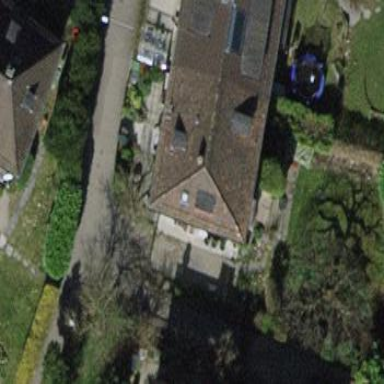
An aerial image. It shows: Semi-detached house.